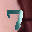
Label: 7